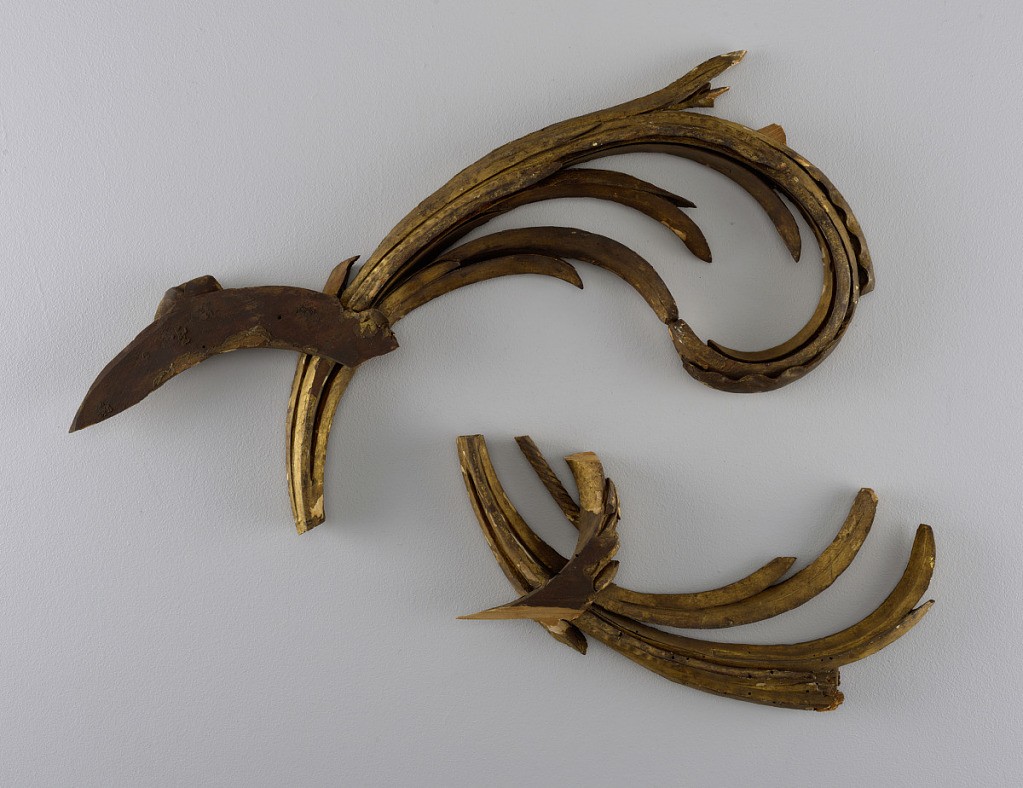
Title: Fragment
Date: late 18th century
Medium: wood, gilded
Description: part of mirror surround